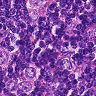
Metastatic tissue present: yes